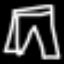
Label: pants